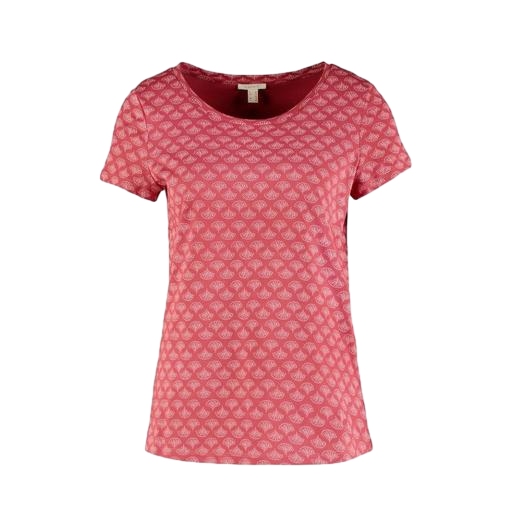
red patterned tee, red short sleeve geo print, red print t-shirt, white background